Question: I'm currently developing an iOS app that uses the Facebook sdk for login (through FBLoginView).
Everything works well except for those who have an older version of facebook.
When they press the "login with facebook" button they reach facebook's login page as intended, but once they log in they get an error message stating that the app is not well configured, here's a screenshot of the error:

subtitle: "Application not configured: the developers of this app haven't properly configured it to connect to Facebook"
As I said things fail for those who have an older version of facebook only, I can currently see 3 versions around me, the one with the dark sidebar on the left, one with 2 sidebars on both sides, and the old one with a light sidebar on the left.
Is there something special to do to have it working on all version ?
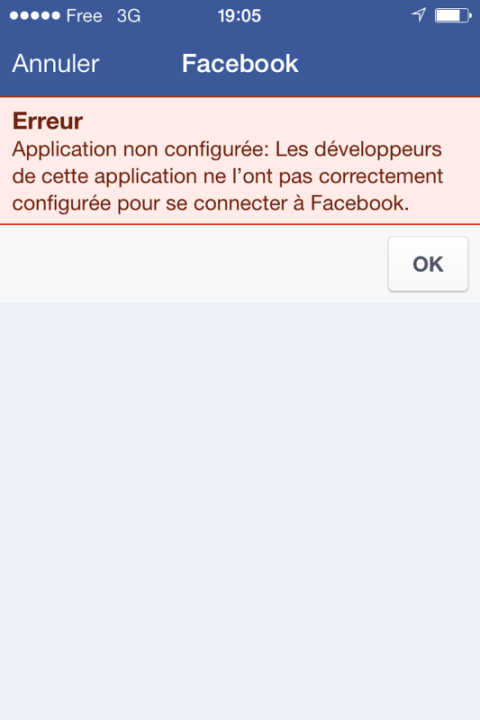
Answer: Check whether your app is not in Sandbox mode and if it is then set testers through the developers' settings, also check and try to create a new hashkey and to input it in the developers' settings.